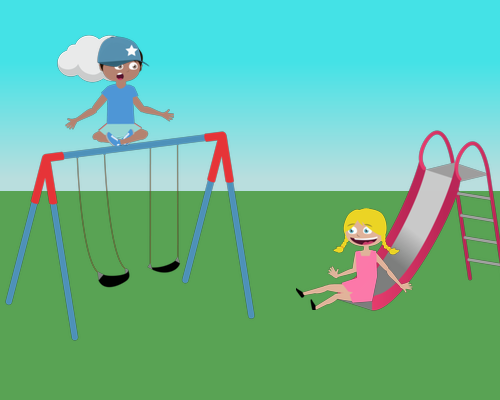
mid size swing right side part of ladder cut off bottom med size girl facing left on slide smiling loing left right side med swing set top of it inch above horizon left also boy small loing right with open mouth crossed legs sitting on top of swing between where seats are boy has blue cap on small cloud left side 2 in from edge of screen all good